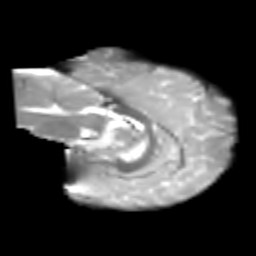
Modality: T2w
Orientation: sagittal
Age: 6
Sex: male
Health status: healthy